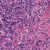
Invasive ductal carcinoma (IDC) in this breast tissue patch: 1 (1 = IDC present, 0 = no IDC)